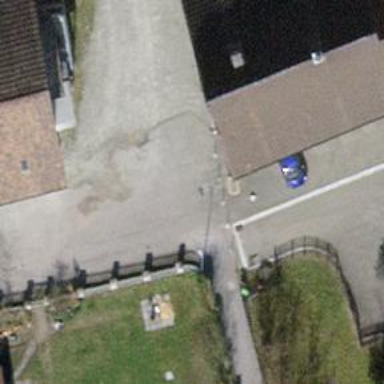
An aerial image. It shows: Bollard barrier.